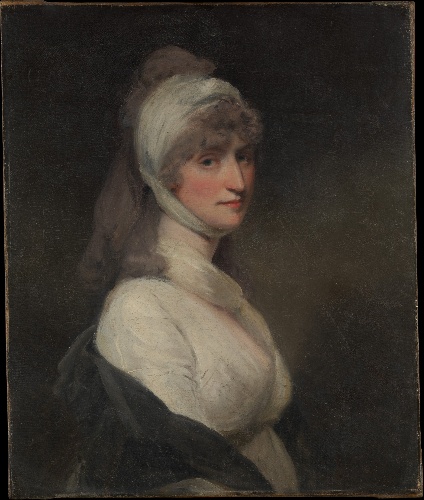
Title: Mrs. Thomas Pechell (Charlotte Clavering, died 1841)
Artist: John Hoppner
Artist bio: British, London 1758–1810 London
Date: 1799
Object type: Painting
Classification: Paintings
Medium: Oil on canvas
Dimensions: 30 x 25 in. (76.2 x 63.5 cm)
Department: European Paintings
Credit line: Bequest of Helen Swift Neilson, 1945
Accession year: 1946
Repository: Metropolitan Museum of Art, New York, NY
Tags: Portraits|Women